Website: home-depot
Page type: customer-info-address
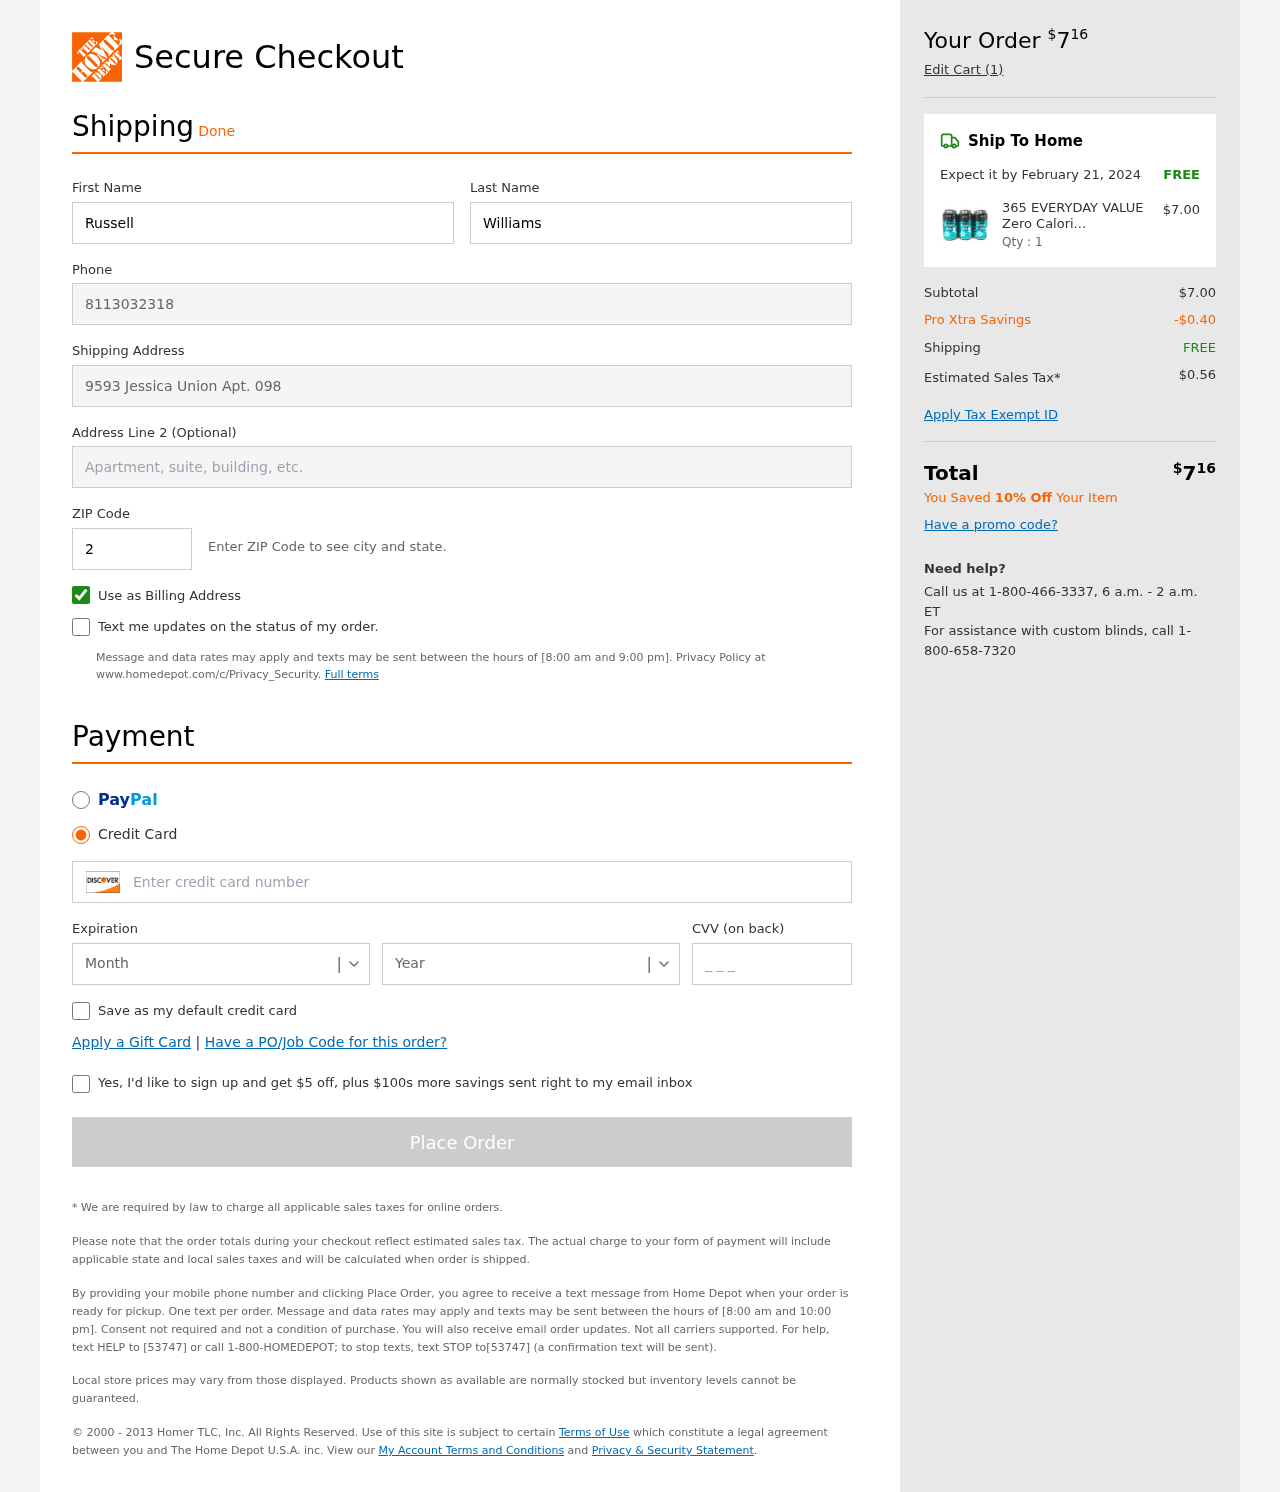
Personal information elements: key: PII_CARD_CVV
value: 980
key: PII_CARD_EXPIRY_MONTH
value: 02
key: PII_CARD_EXPIRY_YEAR
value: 26
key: PII_CARD_NUMBER
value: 6555 0690 6620 4380
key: PII_FIRSTNAME
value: Russell
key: PII_LASTNAME
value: Williams
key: PII_PHONE
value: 8113032318
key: PII_POSTCODE
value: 24881
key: PII_STREET
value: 9593 Jessica Union Apt. 098
Product elements: key: PRODUCT1_NAME
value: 365 EVERYDAY VALUE Zero Calorie Ginger Ale 6 Pack, 72 FZ
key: PRODUCT1_PRICE
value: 7
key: PRODUCT1_QUANTITY
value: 1
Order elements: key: ORDER_TOTAL
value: $716
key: ORDER_NUM_ITEMS
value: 1
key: ORDER_DELIVERY_DATE
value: February 21, 2024
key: ORDER_SHIPPING_COST
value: FREE
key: ORDER_SUBTOTAL
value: $7.00
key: ORDER_DISCOUNT
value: -$0.40
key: ORDER_SHIPPING_COST2
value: FREE
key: ORDER_TAX
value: $0.56
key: ORDER_TOTAL2
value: $716
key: ORDER_SAVINGS_MESSAGE
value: You Saved 10% Off Your Item